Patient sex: F
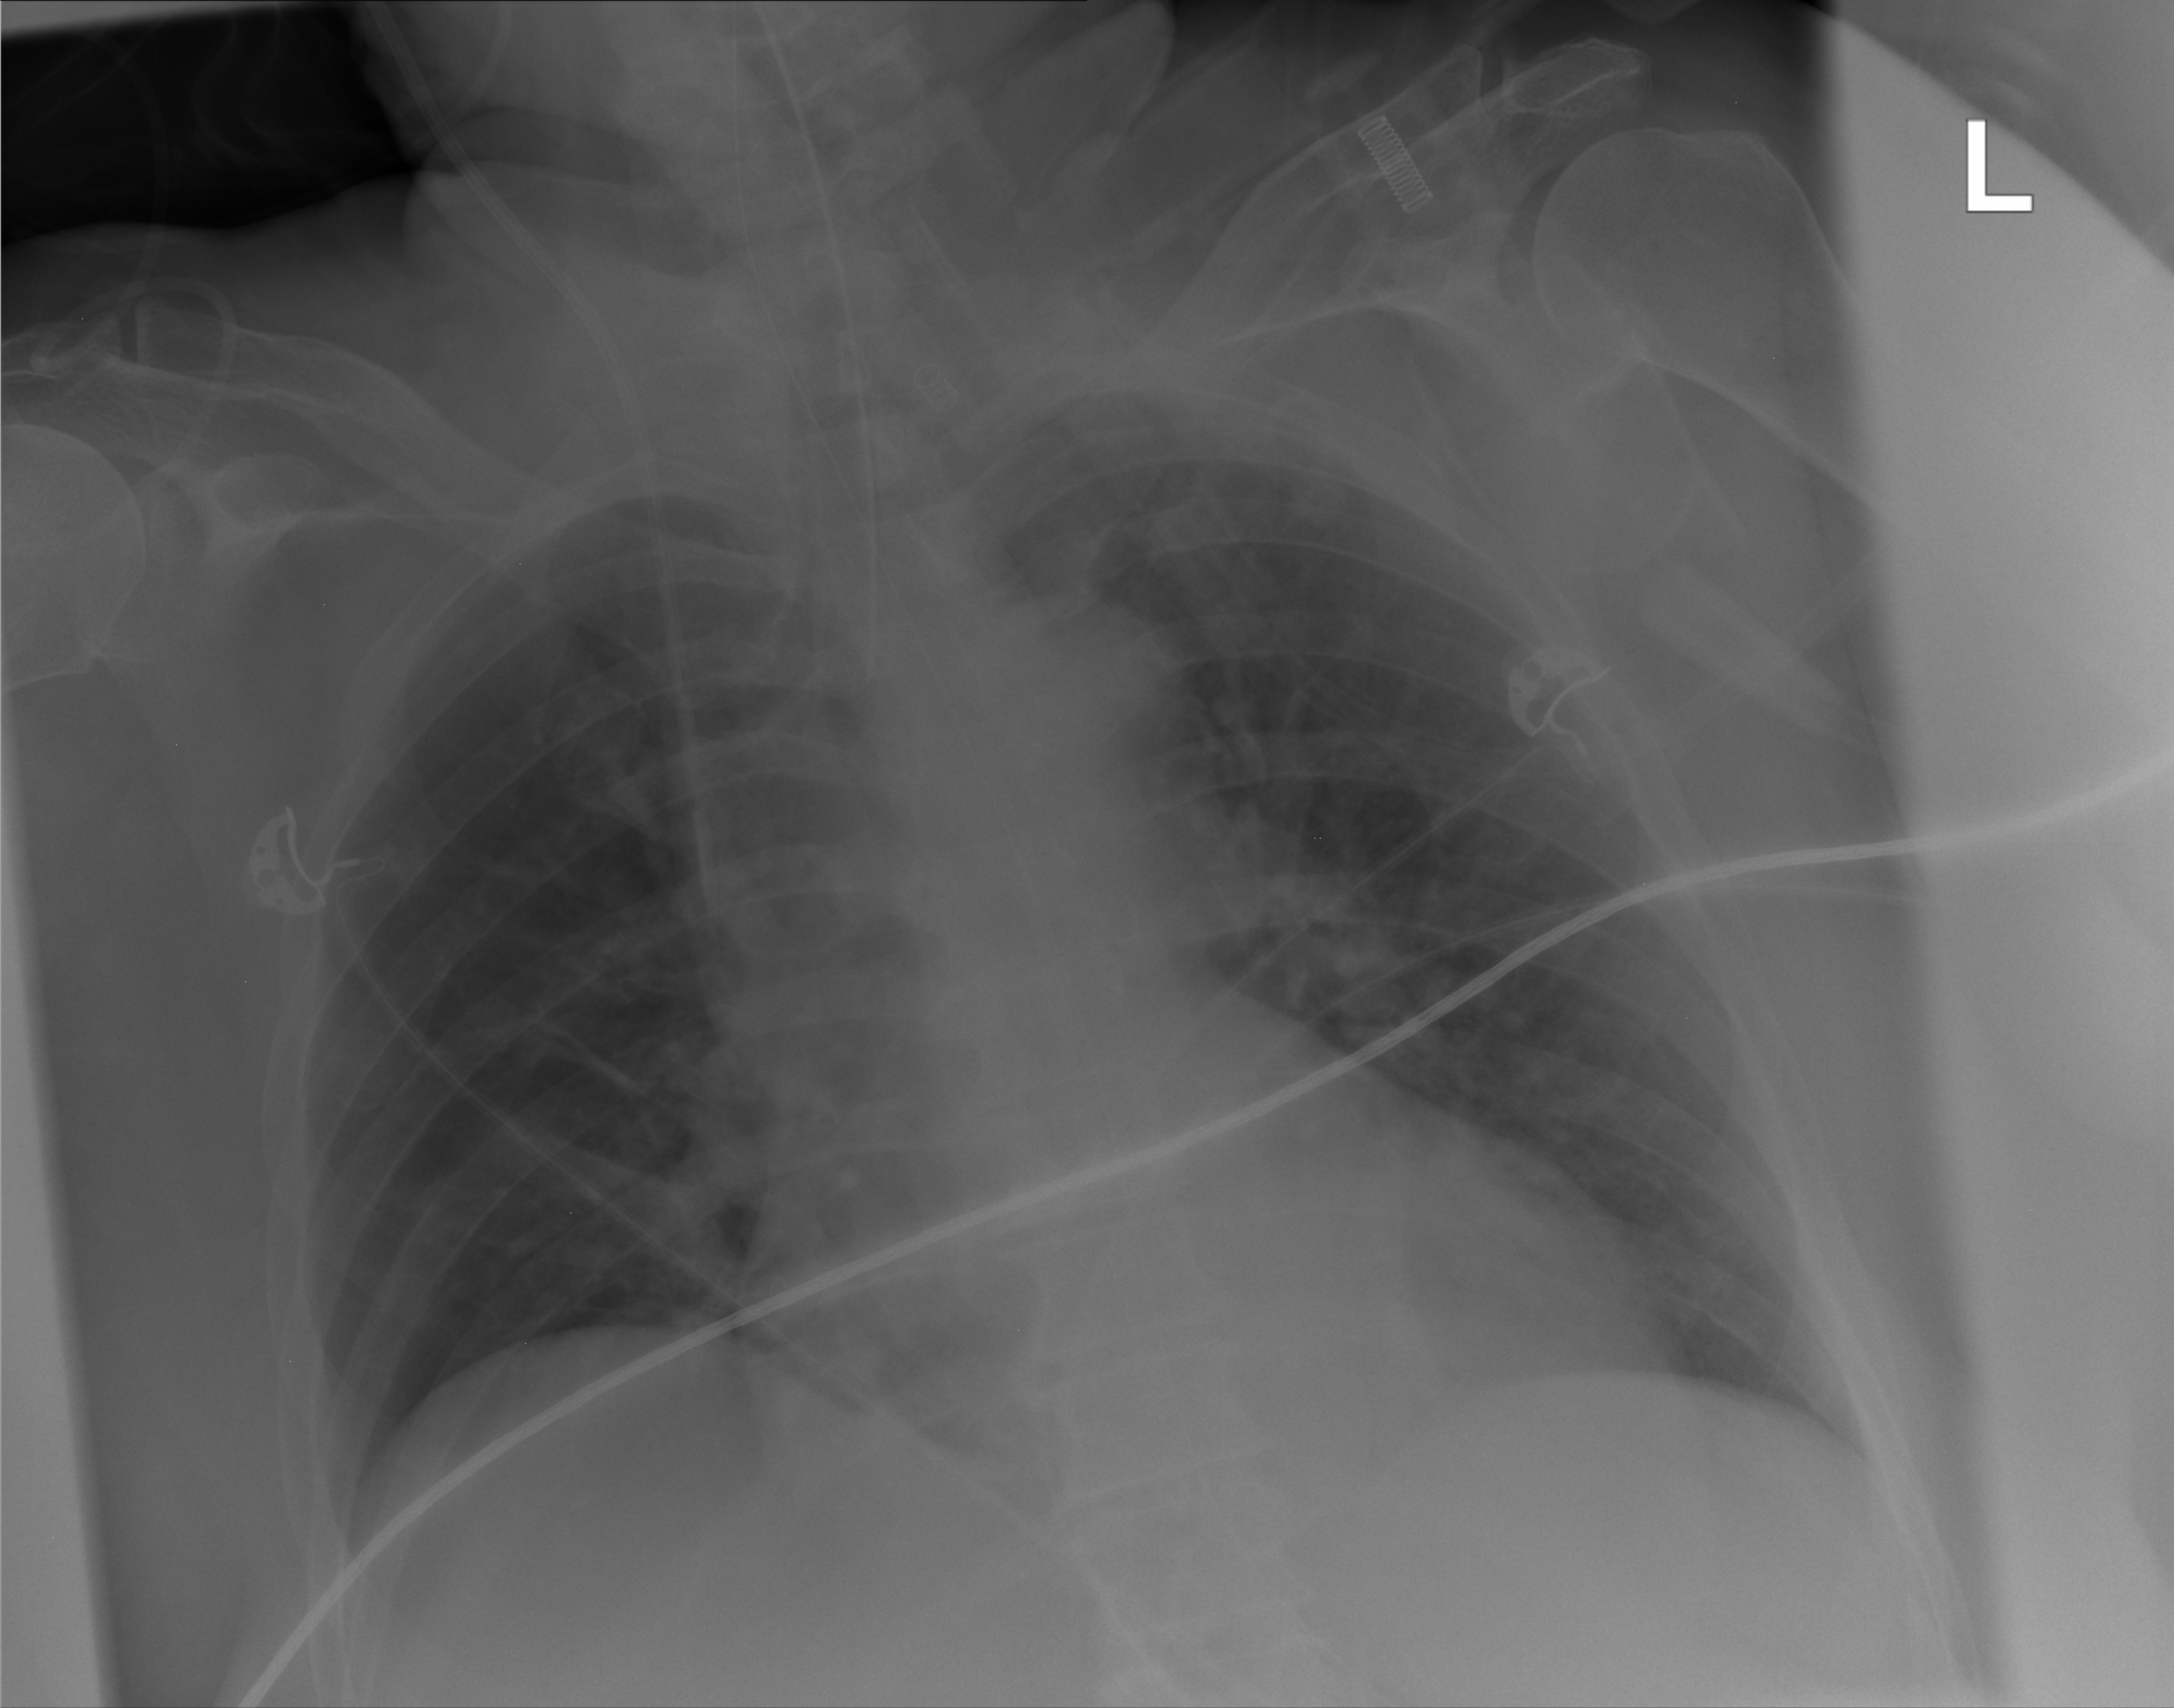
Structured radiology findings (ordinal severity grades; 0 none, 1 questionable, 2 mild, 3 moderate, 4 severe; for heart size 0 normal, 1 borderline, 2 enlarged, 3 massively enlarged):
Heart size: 2
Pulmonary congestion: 2
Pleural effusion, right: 0
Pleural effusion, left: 0
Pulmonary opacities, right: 2
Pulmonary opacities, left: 2
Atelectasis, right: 0
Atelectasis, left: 0